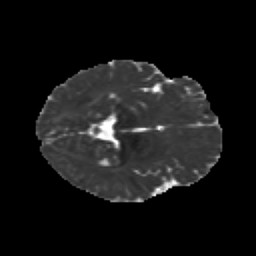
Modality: MD
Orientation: axial
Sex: male
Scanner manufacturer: siemens
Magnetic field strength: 3 T
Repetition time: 5 s
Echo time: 0.071 s